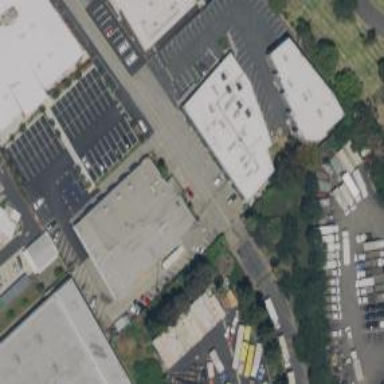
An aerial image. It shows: Industrial building.